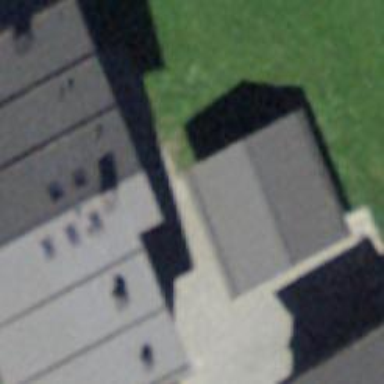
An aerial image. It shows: View of roof of building.